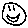
Label: smiley face